Question: I changed the background color to black.
'''
- (void)viewDidLoad {
[super viewDidLoad];
self.view.backgroundColor = [UIColor colorWithRed: (10.0/255) green: (10.0/255) blue: (10.0/255) alpha: 1.0];
}
'''
but both in device or Emulator it shows a white strip in the end. How to get rid of this ... please help

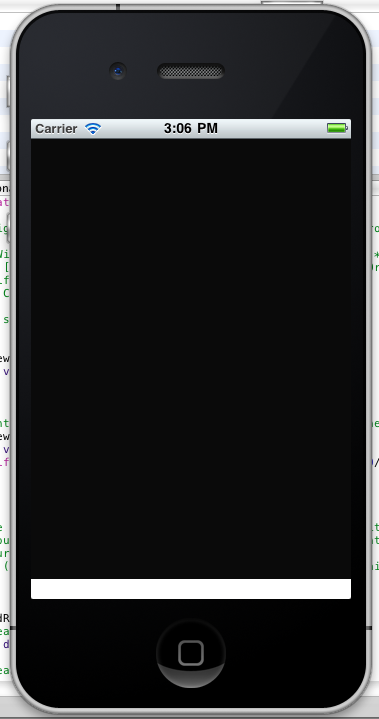
Answer: To this happen you probably are adding a subview that are white, or your view is with the wrong frame size, or your frame is with the wrong initial point.
Try this code to change the view frame to be equal to your device frame:
'''
[self.view setFrame:[[UIScreen mainScreen] bounds]];
'''